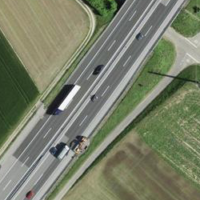
EUNIS habitat code: 57
Species observed at this site:
Milvus milvus
Milvus migrans